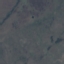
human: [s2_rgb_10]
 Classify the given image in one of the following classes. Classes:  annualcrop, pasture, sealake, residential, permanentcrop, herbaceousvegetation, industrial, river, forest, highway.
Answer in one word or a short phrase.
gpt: HerbaceousVegetation